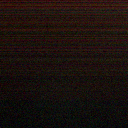
Screen state: off